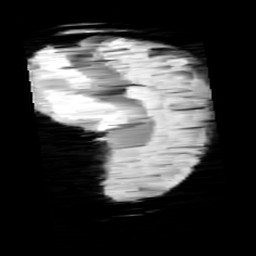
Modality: minIP
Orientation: sagittal
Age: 14
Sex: female
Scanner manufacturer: siemens
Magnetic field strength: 3 T
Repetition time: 0.027 s
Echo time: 0.02 s